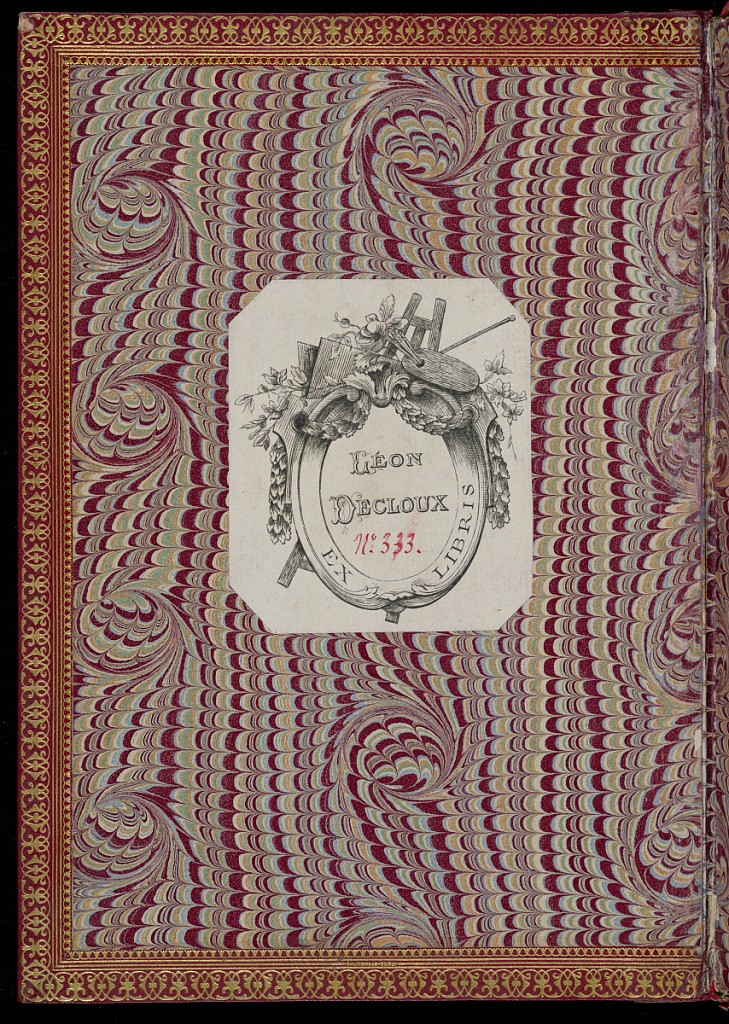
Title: Two Series of Jewelry (Pendants) Designs
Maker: Hans Collaert the Elder, Flemish, ca. 1530 - 1581
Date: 1581-82
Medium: Engravings on paper, laid and gilded, bound
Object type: Album
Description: Two series of jewelry designs featuring pendants with mythological figures and creatures. Each series with ten plates including a title page. Bound in a 19th-century red leather binding with marbled pastedowns, endpapers with gold tooled turn-ins.